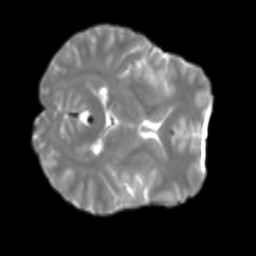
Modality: T2w
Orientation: axial
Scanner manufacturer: siemens
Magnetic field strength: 3 T
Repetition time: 4 s
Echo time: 0.0594 s